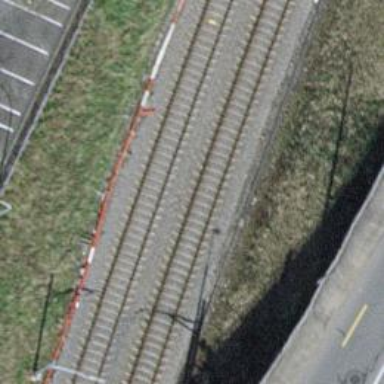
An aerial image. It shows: Single-track railway siding with electrified contact lines.